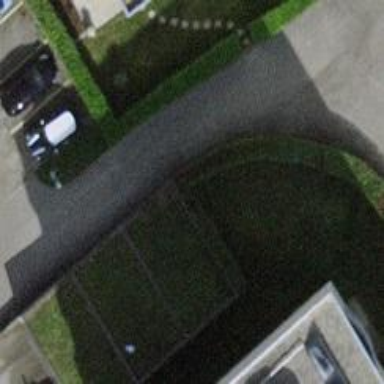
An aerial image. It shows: Bollard.